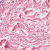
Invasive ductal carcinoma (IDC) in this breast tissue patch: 0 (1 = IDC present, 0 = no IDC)